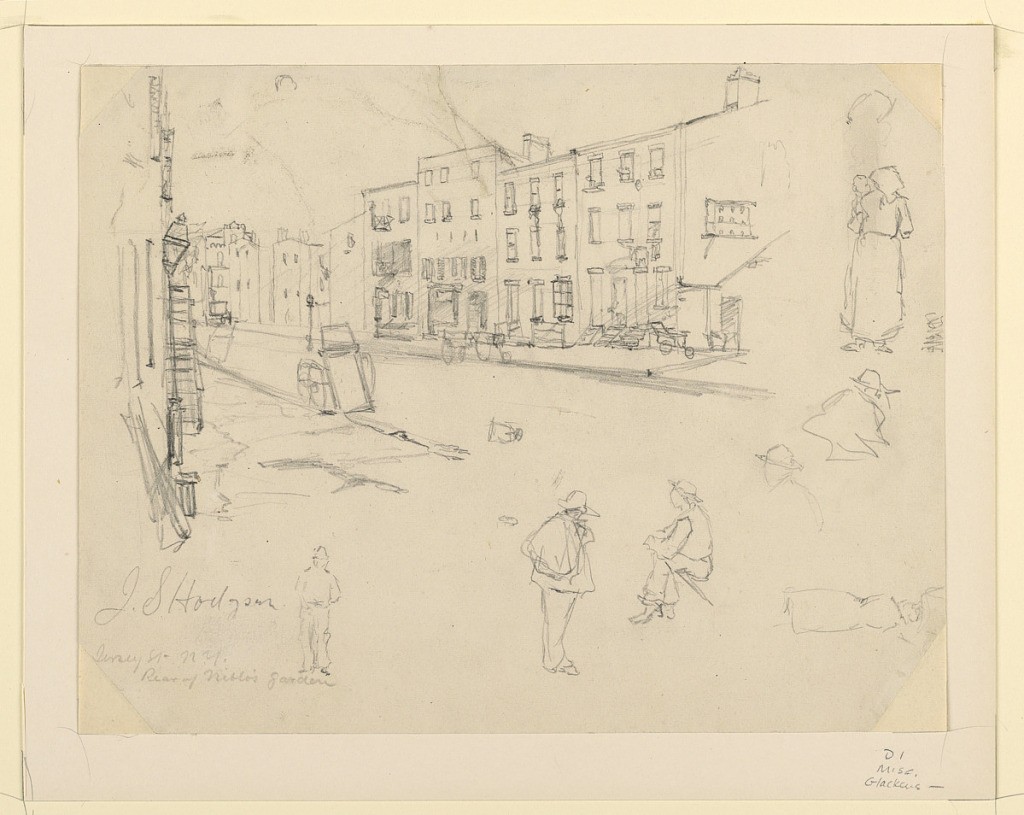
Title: Jersey Street, New York
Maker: J. S. Hodgson
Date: ca. 1870
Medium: Pencil on white paper
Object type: Drawing
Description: Horizontal rectangle. View of a street, with tenement houses. Sketches below, and to right, of figures. At lower left, in pencil: "J. S. Hodgson Hersey St. N.Y. Rear of Niblo's Garden."